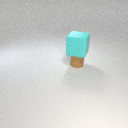
small brown rubber cylinder below large cyan rubber cube